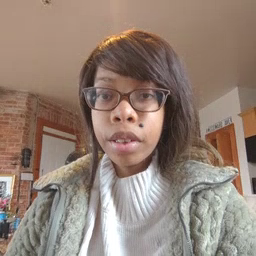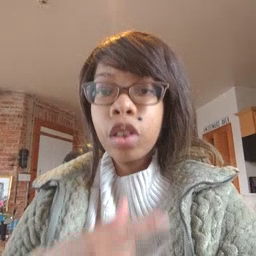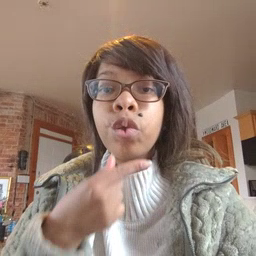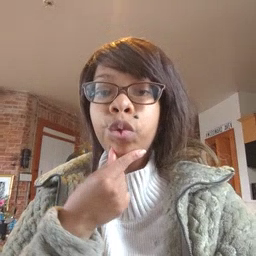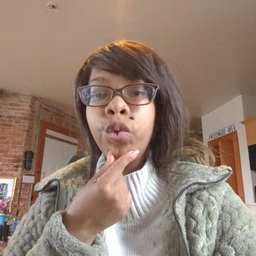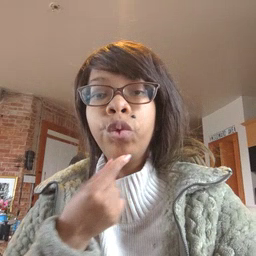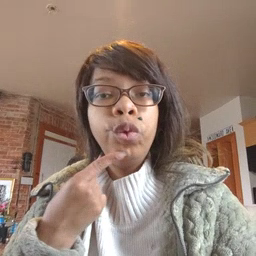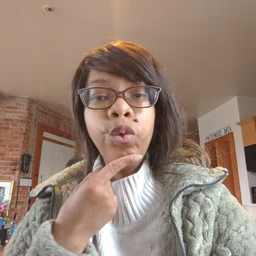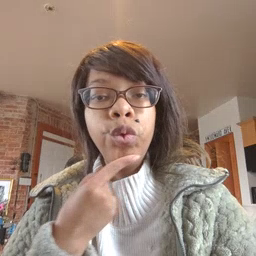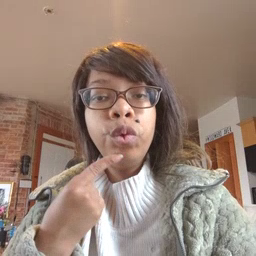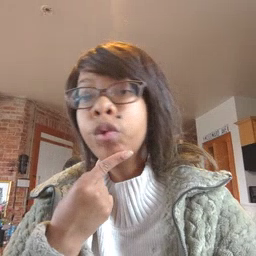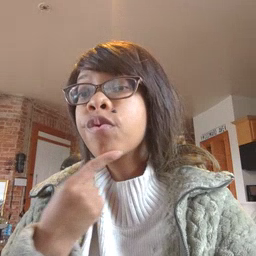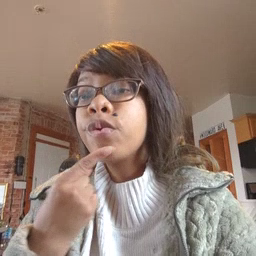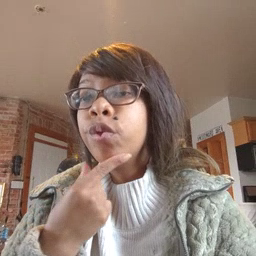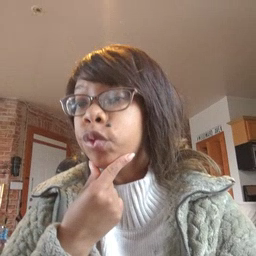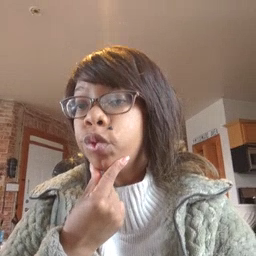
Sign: chin